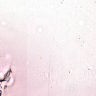
Metastatic tissue present: no